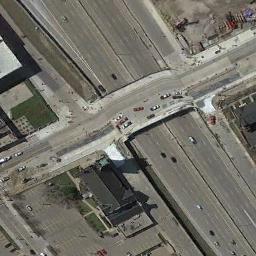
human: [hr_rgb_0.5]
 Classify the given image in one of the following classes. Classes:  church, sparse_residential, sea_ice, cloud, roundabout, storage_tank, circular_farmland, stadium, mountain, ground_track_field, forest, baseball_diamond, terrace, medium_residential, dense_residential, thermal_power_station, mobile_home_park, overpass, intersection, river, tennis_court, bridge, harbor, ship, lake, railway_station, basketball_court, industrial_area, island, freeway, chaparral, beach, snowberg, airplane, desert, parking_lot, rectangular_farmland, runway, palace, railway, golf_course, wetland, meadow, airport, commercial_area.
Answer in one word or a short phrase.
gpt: overpass